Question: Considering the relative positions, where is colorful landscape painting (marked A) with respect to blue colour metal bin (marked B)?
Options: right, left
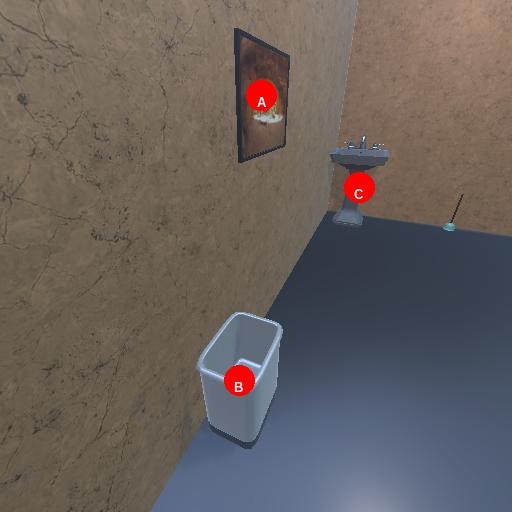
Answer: right